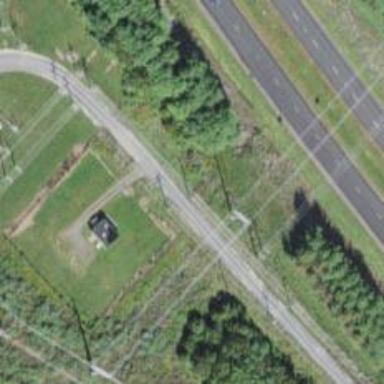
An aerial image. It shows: Power pole.